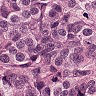
Metastatic tissue present: yes